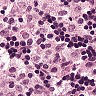
Metastatic tissue present: no